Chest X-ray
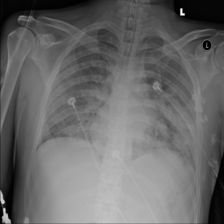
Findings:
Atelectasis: negative
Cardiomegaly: negative
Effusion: negative
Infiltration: positive
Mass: negative
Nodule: negative
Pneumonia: negative
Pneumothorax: negative
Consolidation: positive
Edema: negative
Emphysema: negative
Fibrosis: negative
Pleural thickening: negative
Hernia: negative